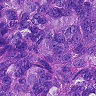
Metastatic tissue present: yes